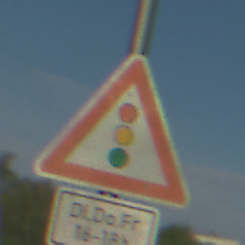
Verkehrszeichen: Lichtzeichenanlage
Zusatzzeichen unten: ZeitangabenMitBeschraenkungAufWochentage3
Umgebung: Outdoor, Suburban
Tageszeit: MorningAfternoon
Wetter: PartlyCloudy
Licht: Natural
Jahreszeit: NotSpecified
Kontrast: HighContrast